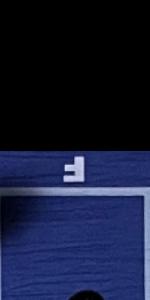
Label: Empty